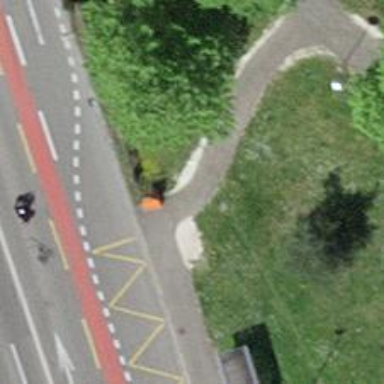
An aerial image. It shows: Paved footway.